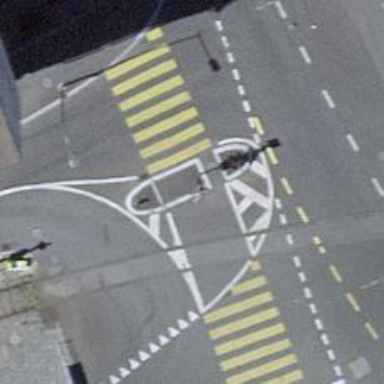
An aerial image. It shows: Footway that serves as traffic island.